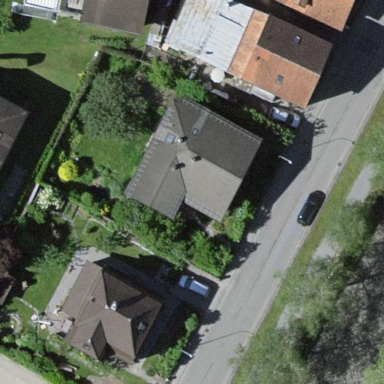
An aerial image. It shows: Gabled roofed house.